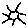
Label: sun